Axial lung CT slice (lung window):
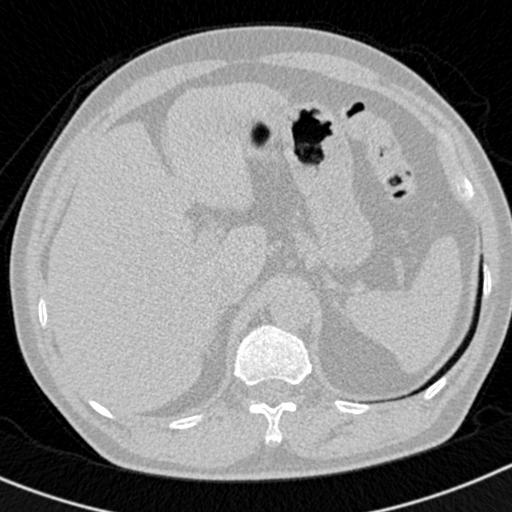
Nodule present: no